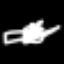
Label: donut